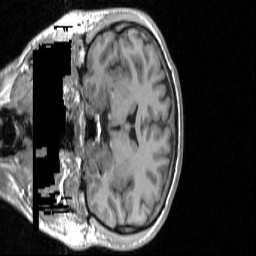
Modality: T1w
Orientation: coronal